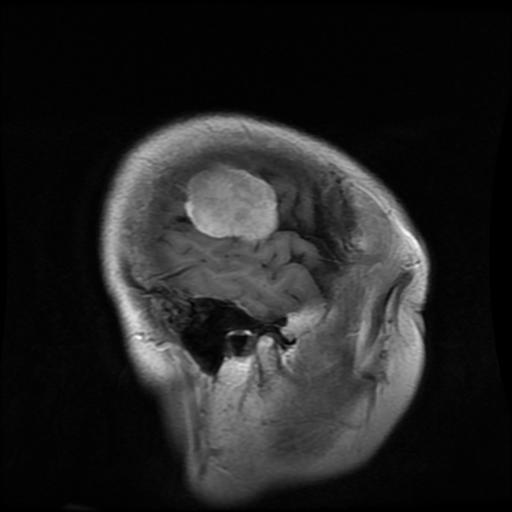
Label: meningioma